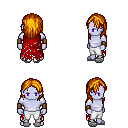
a pixel art fantasy rpg character, male body template, dark elf, purple skin, red tattered cape, white pants, dark blonde long hairstyle, leather bracers, white slippers, four views (front, back, left, right), 2x2 character sprite sheet, small pixel art, hard edges, no anti-aliasing